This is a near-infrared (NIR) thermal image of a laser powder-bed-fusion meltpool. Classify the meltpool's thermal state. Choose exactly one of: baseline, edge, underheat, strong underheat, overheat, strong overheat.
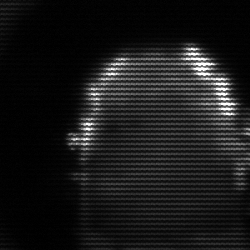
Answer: baseline